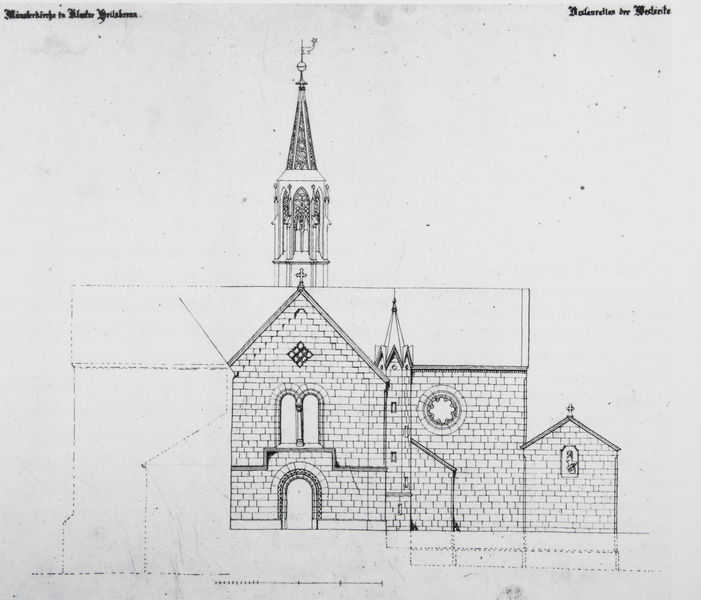
Titel: Münsterkirche in Heilsbronn - Ansicht von Westen, Restaurierungsvorschlag
Künstler: Friedrich von Gärtner
Standort: München
Institution: Architekturmuseum der Technischen Universität
Schlagwörter: weiß, grob, kirchturm, fenster, grau, schwarz, skizze, säule, tür, zeichnung, dach, gebäude, architektur, spitze, stein, steine, signatur, kirche, schlank, windrad, front, gotik, reiter, rund, turm, turmspitze, statue, schrift, papier, ansicht, bogen, fassade, dächer, giebel, mauer, ziegel, graphik, linien, backstein, rundbogen, detail, inschrift, verzierung, stufen, tor, anbau, bögen, eingang, nische, glockenturm, kreuz, türmchen, türme, torbogen, dom, mauerwerk, druck, stich, text, entwurf, münster, kathedrale, gemäuer, portal, quader, gotisch, rosette, mauern, romanik, kapelle, plan, abtei, hahn, unfertig, sakral, bau, sakralbau, fesnter, abriss, zinne, riss, fenser, maßwerk, massstab, aufriss, bauzeichnung, bauplan, kriche, doppelbogen, romanisch, rotunde, bogenfenster, fialen, gotteshaus, wetterhahn, staute, fiale, neuromanisch, zisterzienser, plan skizze, romaik, glockenstuhl, turmfahne, toor, anbeu